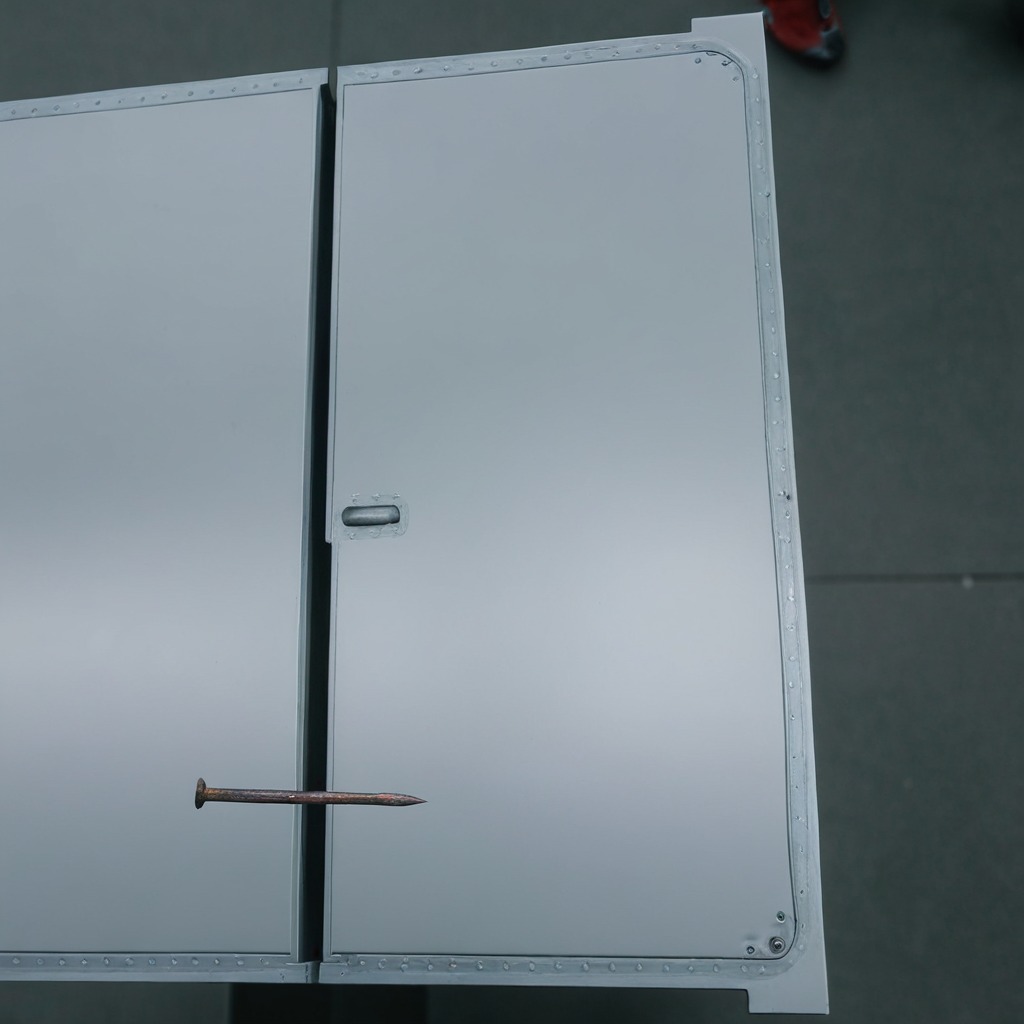
A nail is lying on a toolbox surface in an airplane hangar workshop.